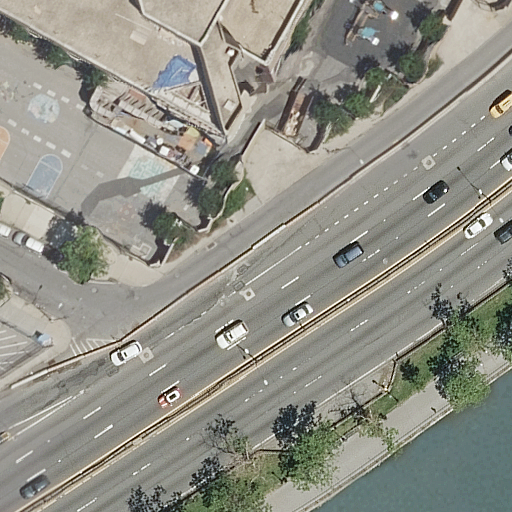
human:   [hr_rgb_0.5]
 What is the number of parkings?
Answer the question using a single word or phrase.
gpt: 1

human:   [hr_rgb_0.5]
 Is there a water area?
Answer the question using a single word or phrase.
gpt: yes

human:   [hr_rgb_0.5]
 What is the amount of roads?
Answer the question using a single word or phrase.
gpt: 12

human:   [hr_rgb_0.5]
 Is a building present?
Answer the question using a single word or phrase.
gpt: no

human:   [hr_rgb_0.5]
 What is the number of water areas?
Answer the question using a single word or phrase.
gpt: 1

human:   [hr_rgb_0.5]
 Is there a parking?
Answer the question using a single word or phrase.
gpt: yes

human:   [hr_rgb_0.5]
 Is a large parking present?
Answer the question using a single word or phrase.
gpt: yes

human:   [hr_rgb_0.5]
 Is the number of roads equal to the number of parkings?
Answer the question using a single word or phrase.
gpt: no

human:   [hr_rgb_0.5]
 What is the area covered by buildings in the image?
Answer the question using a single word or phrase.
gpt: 0m2

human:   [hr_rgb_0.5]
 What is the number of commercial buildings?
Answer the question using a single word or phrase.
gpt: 0

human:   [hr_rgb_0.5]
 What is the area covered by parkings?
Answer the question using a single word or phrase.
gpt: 3298m2

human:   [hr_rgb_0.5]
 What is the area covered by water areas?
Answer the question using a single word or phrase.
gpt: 564m2

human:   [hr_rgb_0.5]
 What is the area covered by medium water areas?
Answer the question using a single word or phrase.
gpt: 0m2

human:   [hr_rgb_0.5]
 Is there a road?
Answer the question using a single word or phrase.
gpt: yes

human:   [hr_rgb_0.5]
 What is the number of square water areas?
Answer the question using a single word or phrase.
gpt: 0

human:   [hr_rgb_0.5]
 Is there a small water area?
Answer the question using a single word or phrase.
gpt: no

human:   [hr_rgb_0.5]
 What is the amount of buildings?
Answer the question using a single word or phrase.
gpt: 0

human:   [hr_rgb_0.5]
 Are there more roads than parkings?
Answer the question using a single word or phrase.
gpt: yes

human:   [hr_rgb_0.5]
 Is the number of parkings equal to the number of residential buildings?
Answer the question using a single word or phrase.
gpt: no

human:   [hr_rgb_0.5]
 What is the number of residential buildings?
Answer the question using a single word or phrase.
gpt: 0

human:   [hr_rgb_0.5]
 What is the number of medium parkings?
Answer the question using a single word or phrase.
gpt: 0

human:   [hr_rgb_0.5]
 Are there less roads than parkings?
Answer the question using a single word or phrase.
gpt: no

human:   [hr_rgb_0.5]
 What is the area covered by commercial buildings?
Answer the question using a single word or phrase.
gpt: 0m2

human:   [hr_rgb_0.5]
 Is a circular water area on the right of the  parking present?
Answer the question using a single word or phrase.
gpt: no

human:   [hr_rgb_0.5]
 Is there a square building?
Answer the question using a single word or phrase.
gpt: no

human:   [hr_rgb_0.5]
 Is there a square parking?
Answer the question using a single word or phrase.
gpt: no

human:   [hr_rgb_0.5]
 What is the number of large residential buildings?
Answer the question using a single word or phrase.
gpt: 0

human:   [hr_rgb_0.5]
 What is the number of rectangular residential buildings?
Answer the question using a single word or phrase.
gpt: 0

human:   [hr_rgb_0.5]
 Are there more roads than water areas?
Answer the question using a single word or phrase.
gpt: yes

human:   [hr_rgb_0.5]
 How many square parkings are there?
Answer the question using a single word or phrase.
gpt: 0

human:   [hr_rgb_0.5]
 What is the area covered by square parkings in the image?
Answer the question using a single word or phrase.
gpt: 0m2

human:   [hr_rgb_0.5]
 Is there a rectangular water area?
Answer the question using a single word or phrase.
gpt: yes

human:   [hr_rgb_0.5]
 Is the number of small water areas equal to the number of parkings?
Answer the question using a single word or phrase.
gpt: no

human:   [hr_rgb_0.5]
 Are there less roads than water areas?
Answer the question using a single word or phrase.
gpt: no

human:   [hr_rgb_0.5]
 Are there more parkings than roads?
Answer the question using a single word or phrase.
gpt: no

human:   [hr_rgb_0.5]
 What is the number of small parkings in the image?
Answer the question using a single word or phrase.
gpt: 0

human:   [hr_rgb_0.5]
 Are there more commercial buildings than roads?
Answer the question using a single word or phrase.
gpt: no

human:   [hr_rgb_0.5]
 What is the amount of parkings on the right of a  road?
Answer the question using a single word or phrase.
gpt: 0

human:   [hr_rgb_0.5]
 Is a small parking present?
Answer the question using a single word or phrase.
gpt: no

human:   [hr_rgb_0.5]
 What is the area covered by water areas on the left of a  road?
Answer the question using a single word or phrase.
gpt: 0m2

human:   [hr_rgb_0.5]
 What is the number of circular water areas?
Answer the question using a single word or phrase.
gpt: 0

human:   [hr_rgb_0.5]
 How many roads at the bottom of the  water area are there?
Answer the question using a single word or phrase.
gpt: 0

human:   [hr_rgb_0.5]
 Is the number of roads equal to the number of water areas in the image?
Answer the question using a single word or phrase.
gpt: no

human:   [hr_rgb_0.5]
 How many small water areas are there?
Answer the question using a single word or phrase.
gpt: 0

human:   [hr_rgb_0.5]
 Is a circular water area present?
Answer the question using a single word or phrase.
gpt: no

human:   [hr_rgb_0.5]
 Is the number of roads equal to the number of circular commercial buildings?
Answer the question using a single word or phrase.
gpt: no

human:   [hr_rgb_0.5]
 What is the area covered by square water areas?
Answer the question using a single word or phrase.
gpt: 0m2

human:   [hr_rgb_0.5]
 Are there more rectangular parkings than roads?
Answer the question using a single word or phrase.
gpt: no

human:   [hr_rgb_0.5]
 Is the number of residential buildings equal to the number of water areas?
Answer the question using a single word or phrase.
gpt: no

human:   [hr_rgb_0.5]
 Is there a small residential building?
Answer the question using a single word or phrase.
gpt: no

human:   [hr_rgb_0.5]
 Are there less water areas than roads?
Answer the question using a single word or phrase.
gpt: yes

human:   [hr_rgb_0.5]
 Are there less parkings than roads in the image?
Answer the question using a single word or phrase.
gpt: yes

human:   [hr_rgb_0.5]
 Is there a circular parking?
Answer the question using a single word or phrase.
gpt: no

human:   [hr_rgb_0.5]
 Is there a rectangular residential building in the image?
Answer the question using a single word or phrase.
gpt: no

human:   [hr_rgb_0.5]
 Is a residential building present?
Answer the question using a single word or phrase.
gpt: no

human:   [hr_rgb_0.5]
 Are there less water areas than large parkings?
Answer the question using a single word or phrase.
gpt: no

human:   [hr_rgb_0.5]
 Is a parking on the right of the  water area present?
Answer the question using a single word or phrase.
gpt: no

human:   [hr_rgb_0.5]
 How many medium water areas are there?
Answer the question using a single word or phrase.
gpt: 0

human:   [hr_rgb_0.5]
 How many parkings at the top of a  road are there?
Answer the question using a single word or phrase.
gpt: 0

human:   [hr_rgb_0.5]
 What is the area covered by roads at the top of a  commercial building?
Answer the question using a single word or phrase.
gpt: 0m2

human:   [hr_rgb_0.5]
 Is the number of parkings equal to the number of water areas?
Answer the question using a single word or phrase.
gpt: yes

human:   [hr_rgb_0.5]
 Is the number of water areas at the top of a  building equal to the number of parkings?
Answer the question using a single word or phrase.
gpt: no

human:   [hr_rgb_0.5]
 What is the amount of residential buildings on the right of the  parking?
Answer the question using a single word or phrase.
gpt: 0

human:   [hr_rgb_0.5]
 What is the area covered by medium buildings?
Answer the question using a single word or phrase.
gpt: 0m2